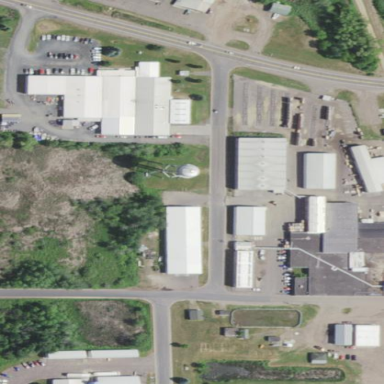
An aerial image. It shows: Industrial area.